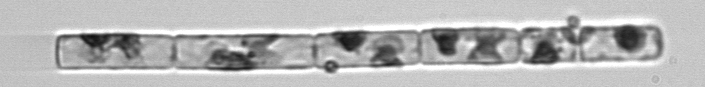
Label: Guinardia_delicatula